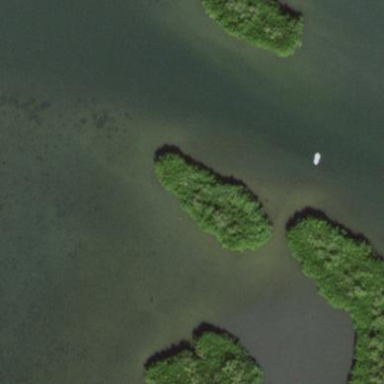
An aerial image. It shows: Islet.